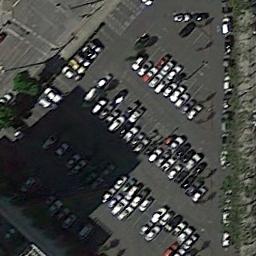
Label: parking_lot